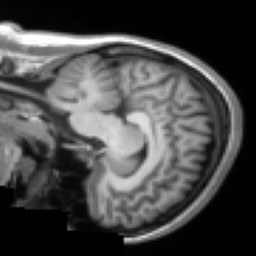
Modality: T1w
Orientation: sagittal